Question: We have a stored proceudre in our database that updates a table by joining 2 tables on 30 columns with a where condition. The SQL Is in the general format of:
'''
UPDATE Target
SET col1 = Source.col1
INNER JOIN Source
on
ISNULL(Target.Col2, '') = ISNULL(Source.Col2, '') and
ISNULL(Target.Col3, '') = ISNULL(Source.Col3, '') and
.
.
.
ISNULL(Target.Col31, '') = ISNULL(Source.Col31, '') and
'''
Here's the Query Plan. Save it to your PC and reopen it so it scales better.

The Source table has 65M records, the Target 165M. Previously it used to run in quite a few minutes. Considering how ugly and potentially inefficient the query is, I find this surprising. This month it ran for 1.5 hours, used 100% of the processor and we had to kill it.
Any suggestions how to improvise the below query and make it run on time..?
We have single column Indexes on a few of the columns used in the 30-col join condition.
I know the ISNULL function and the join on 30 columns is nuts and this is a bad design. Don't blame me, I inherited this economy.
Unfortunately there is no time for a re-design. Any suggestions?
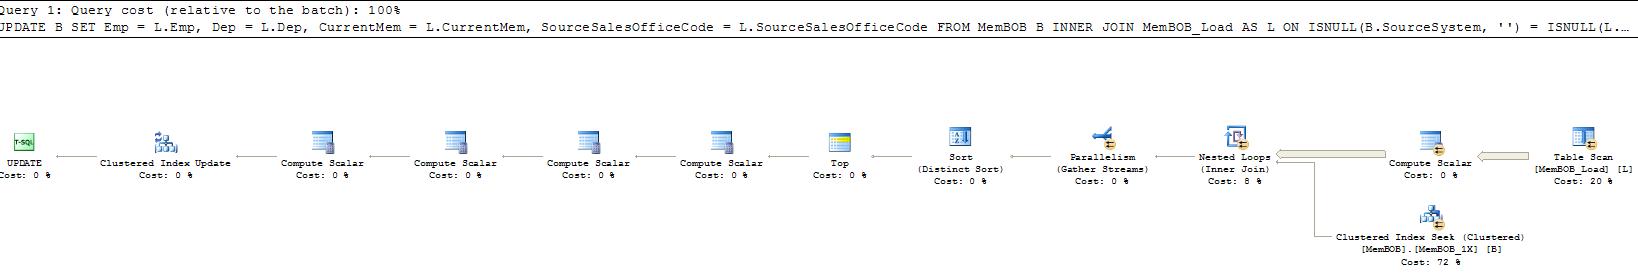
Answer: 1. Please post a screenshot of the estimated execution plan
2. I suspect that previously the query used a hash join (which it should) but somehow cardinality estimation has it wrong now and you get a loop join. Slap a hash join hint on the query to see if it fixed this (INNER HASH JOIN). Once we have the exact plan we can say more.
3. Change the equality to (A1 = A2 OR (A1 IS NULL AND A2 IS NULL)). SQL Server actually recognizes this pattern and converts it to an "exact equals without stupid null semantics" internally. You can seek indexes that way even with null values.
If this doesn't help, be sure to do step (3) and create a covering index on col2-col31 including col1. This will get you a merge join which is the most efficient plan possible in this case. It is really fast. Warning: This will double the on-disk size of the table and slow down updates.